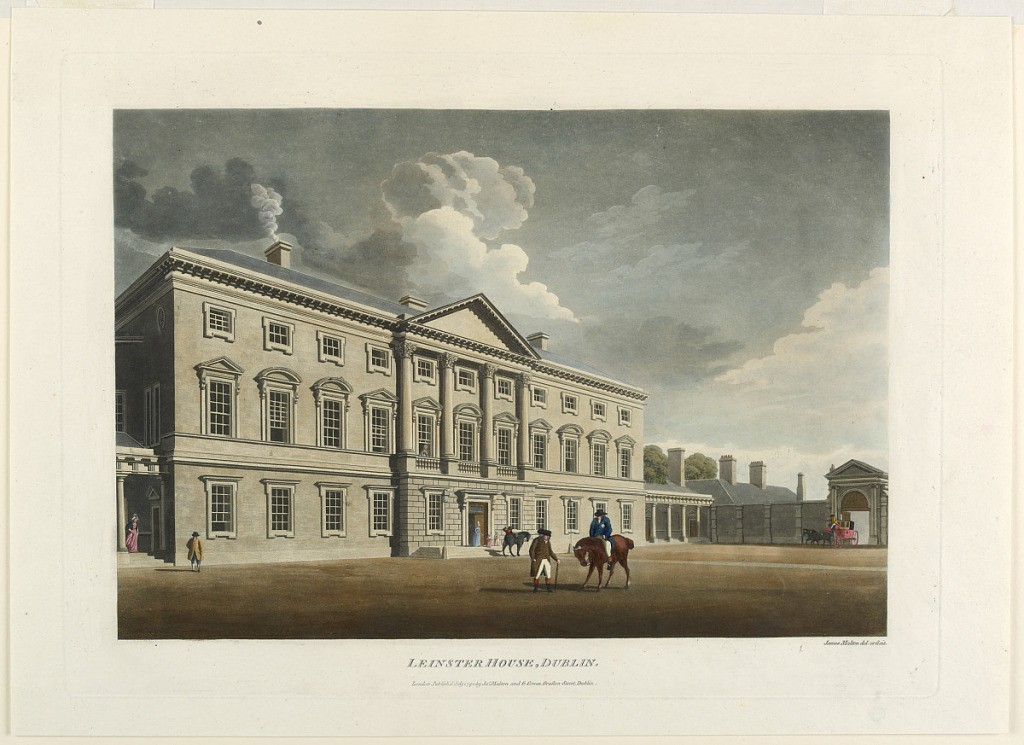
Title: Leinster House, Dublin
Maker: James Malton, English, 1761 - 1803
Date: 1792
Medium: Aquatint, brush and watercolor on paper
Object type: Print
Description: Façade of a Palladian palace, with dependencies beyond. Figures, one on horseback in the foreground. Below, title, artist's and publisher's names and the date.